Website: walmart
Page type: payment
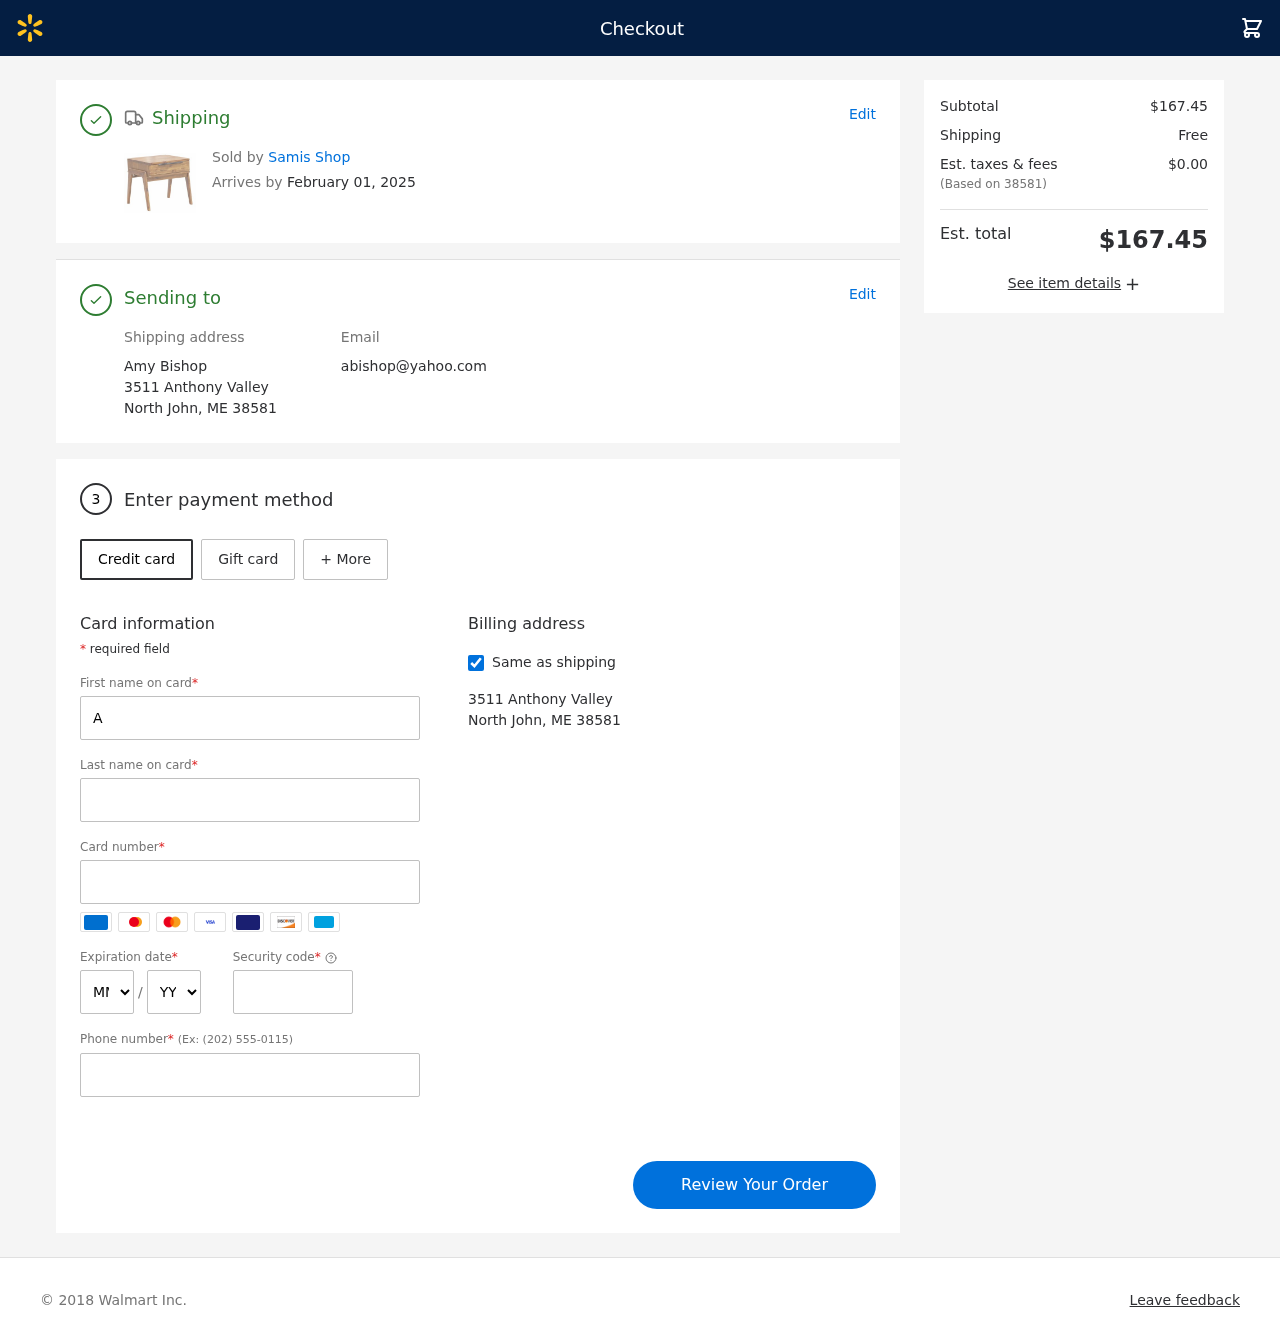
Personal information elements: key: PII_CARD_CVV
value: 3231
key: PII_CARD_EXPIRY_MONTH
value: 09
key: PII_CARD_EXPIRY_YEAR
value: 27
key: PII_CARD_NUMBER
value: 3485 3715 5519 228
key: PII_CITY_STATE_ZIP
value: North John, ME 38581
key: PII_EMAIL
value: abishop@yahoo.com
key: PII_FIRSTNAME
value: Amy
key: PII_FULLNAME
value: Amy Bishop
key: PII_LASTNAME
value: Bishop
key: PII_PHONE
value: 4673843405
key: PII_POSTCODE
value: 38581
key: PII_STREET
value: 3511 Anthony Valley
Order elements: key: ORDER_DELIVERY_DATE
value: February 01, 2025
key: ORDER_SUBTOTAL
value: $167.45
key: ORDER_SHIPPING_COST
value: Free
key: ORDER_TAX
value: $0.00
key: ORDER_TOTAL
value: $167.45